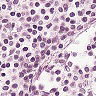
Metastatic tissue present: no